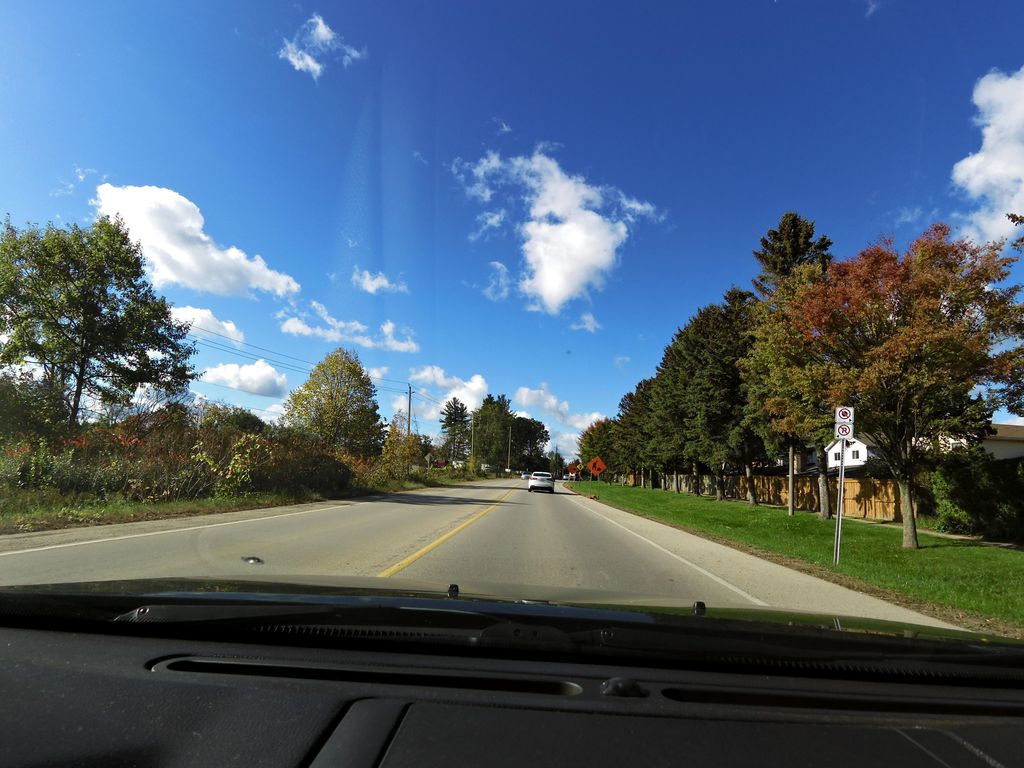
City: hamilton